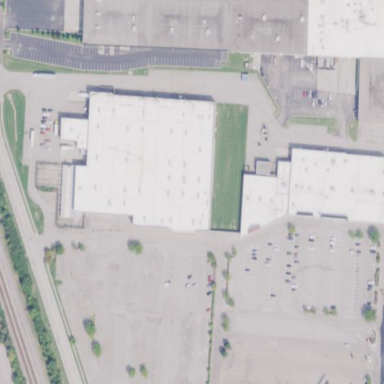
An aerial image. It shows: Building.